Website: crate-barrel
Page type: delivery-shipping
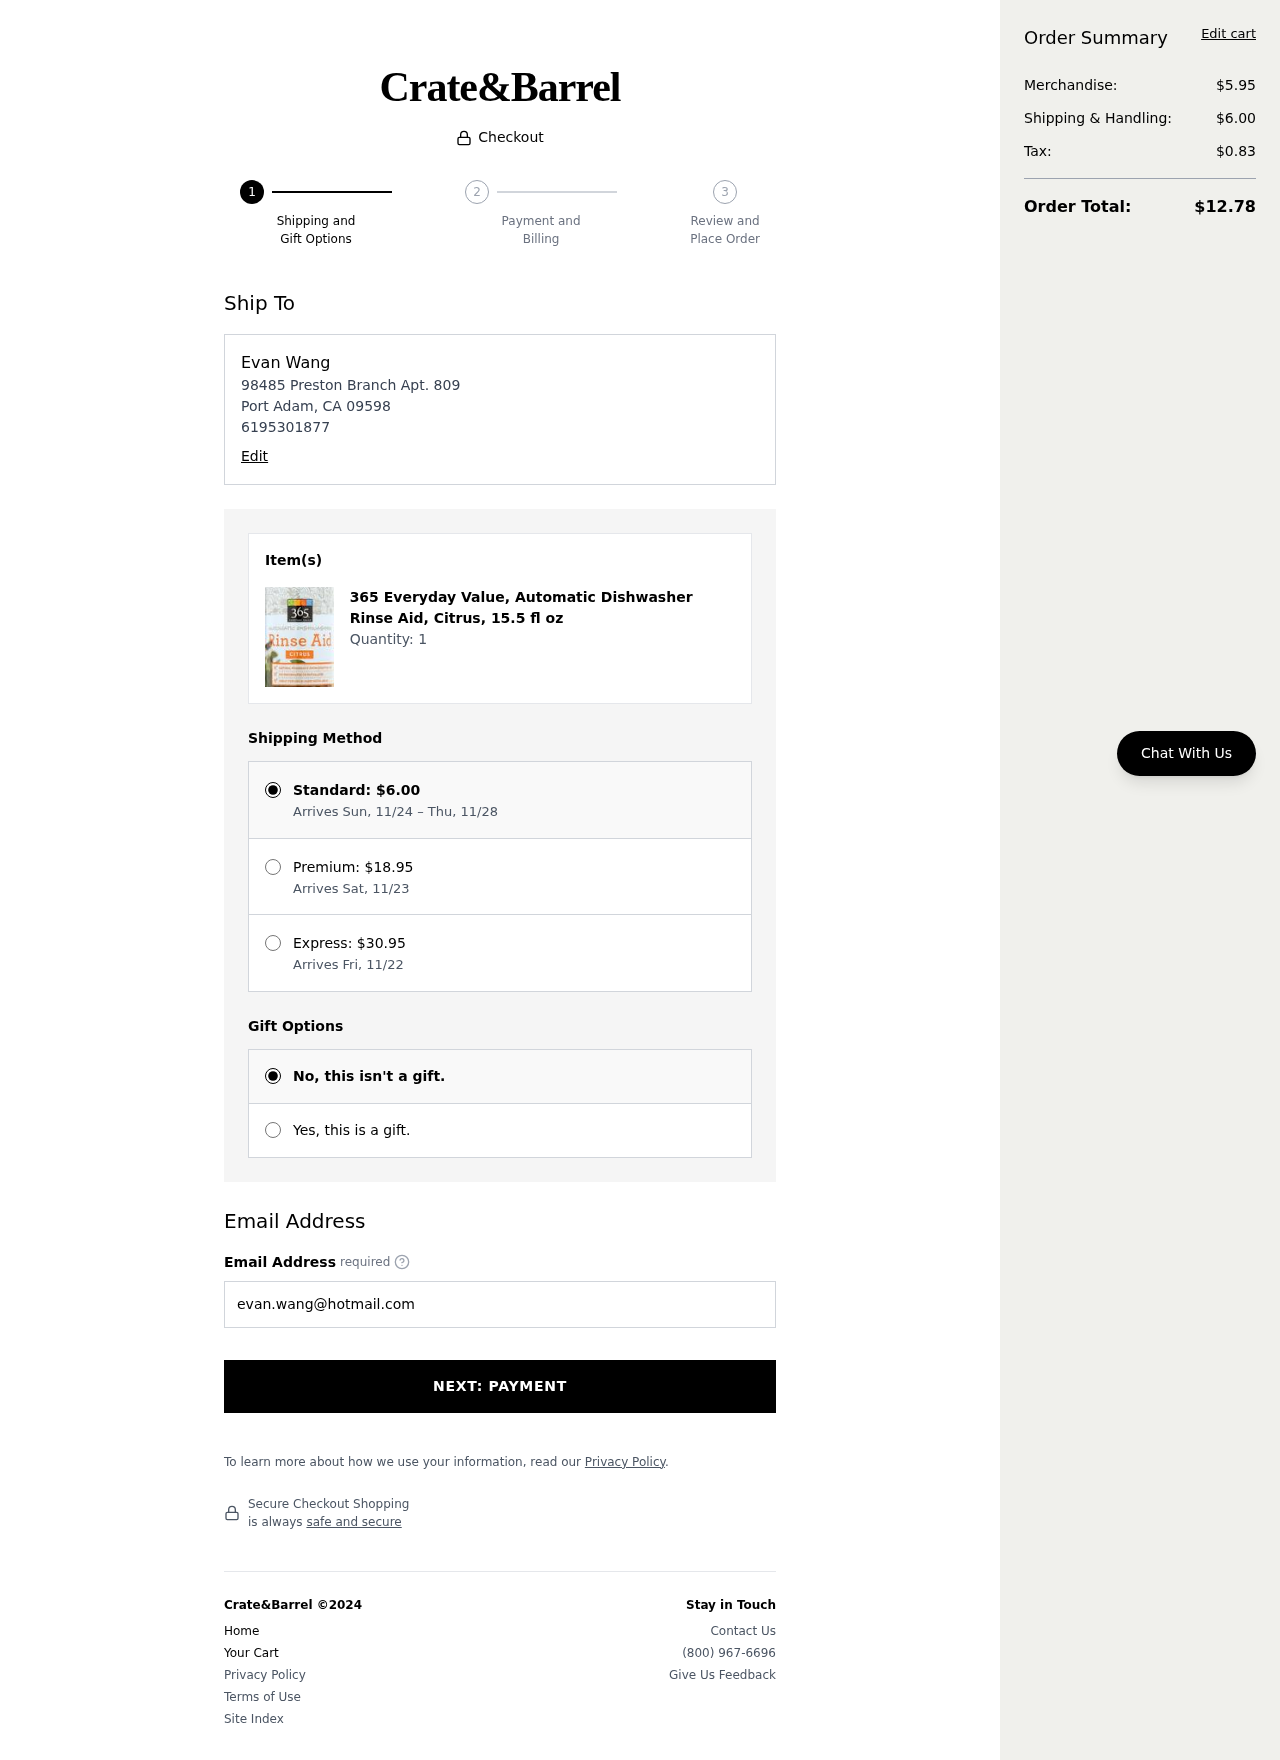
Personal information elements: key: PII_EMAIL
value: evan.wang@hotmail.com
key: PII_FULLNAME
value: Evan Wang
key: PII_PHONE
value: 6195301877
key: PII_STREET
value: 98485 Preston Branch Apt. 809
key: PII_CITY_STATE_ZIP
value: Port Adam, CA 09598
Product elements: key: PRODUCT1_NAME
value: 365 Everyday Value, Automatic Dishwasher Rinse Aid, Citrus, 15.5 fl oz
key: PRODUCT1_QUANTITY
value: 1
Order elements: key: ORDER_SHIPPING_COST
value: $6.00
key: ORDER_SHIPPING_DATE
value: Arrives Sun, 11/24 – Thu, 11/28
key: ORDER_PREMIUM_SHIPPING
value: $18.95
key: ORDER_PREMIUM_DATE
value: Arrives Sat, 11/23
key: ORDER_EXPRESS_SHIPPING
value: $30.95
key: ORDER_EXPRESS_DATE
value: Arrives Fri, 11/22
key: ORDER_SUBTOTAL
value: $5.95
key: ORDER_TAX
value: $0.83
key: ORDER_TOTAL
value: $12.78